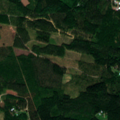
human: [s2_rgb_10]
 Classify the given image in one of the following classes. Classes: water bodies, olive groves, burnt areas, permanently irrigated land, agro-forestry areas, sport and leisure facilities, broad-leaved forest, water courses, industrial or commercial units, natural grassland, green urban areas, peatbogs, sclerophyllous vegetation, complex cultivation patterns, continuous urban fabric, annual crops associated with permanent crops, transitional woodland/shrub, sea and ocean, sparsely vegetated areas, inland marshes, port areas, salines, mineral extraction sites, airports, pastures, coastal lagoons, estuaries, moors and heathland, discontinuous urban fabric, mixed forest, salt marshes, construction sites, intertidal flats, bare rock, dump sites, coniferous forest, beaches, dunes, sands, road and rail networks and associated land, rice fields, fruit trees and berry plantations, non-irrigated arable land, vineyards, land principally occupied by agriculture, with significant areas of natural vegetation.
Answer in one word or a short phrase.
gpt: non-irrigated arable land, land principally occupied by agriculture, with significant areas of natural vegetation, broad-leaved forest, mixed forest, transitional woodland/shrub